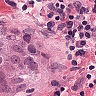
Metastatic tissue present: yes